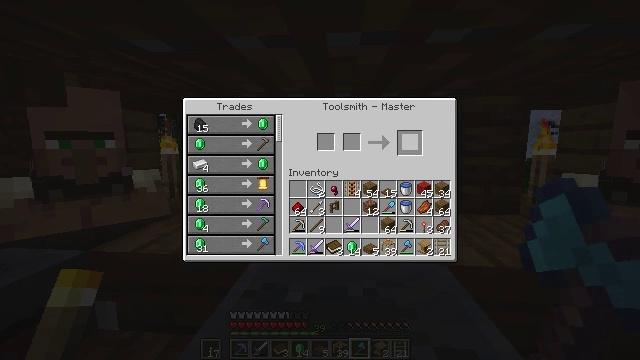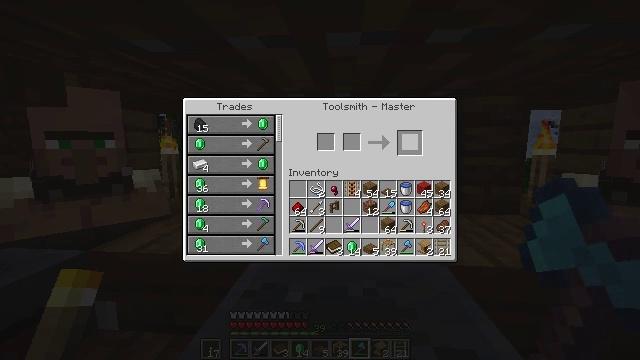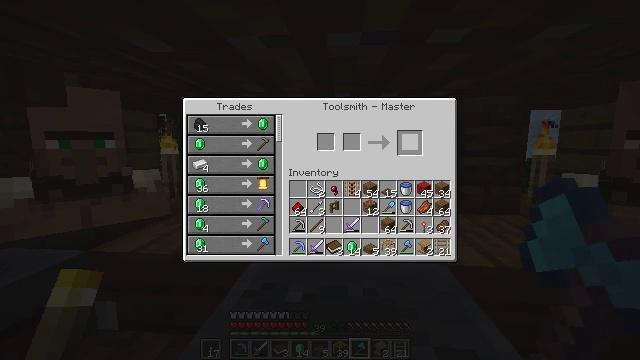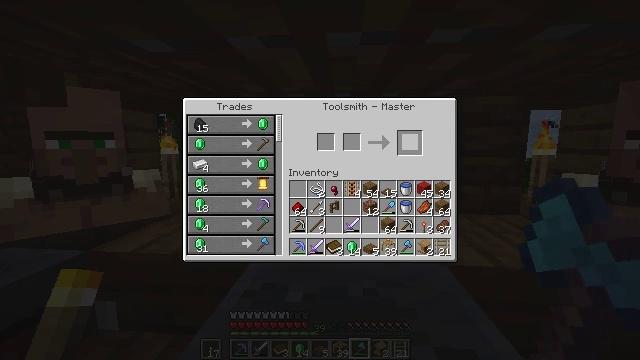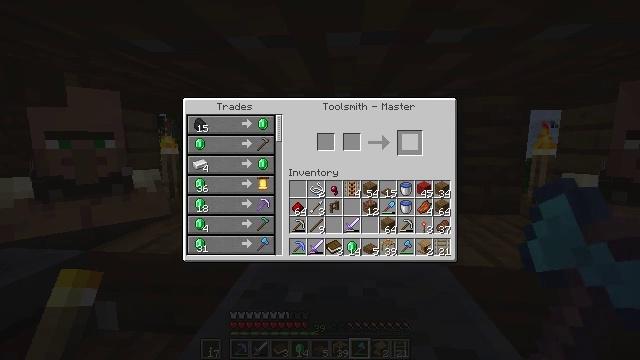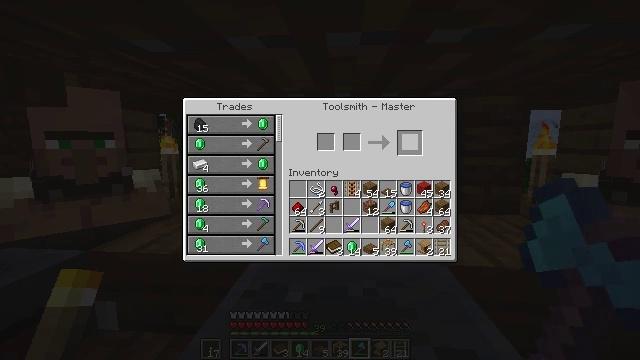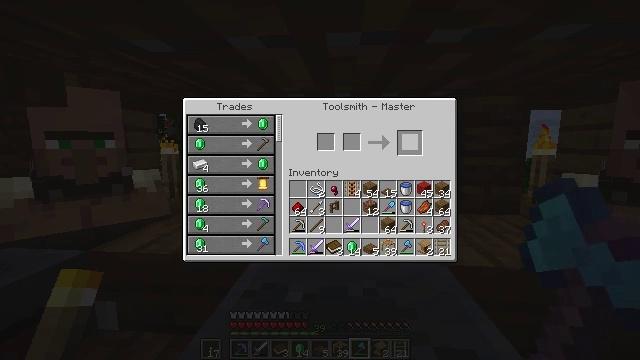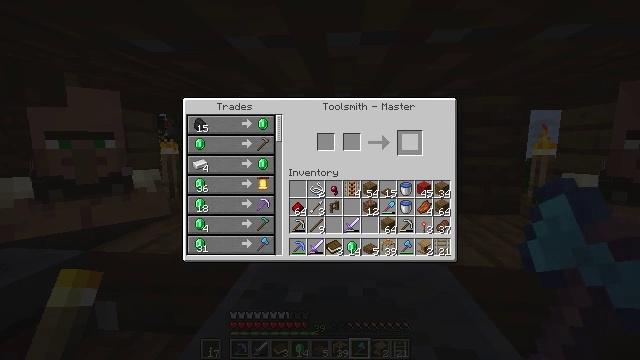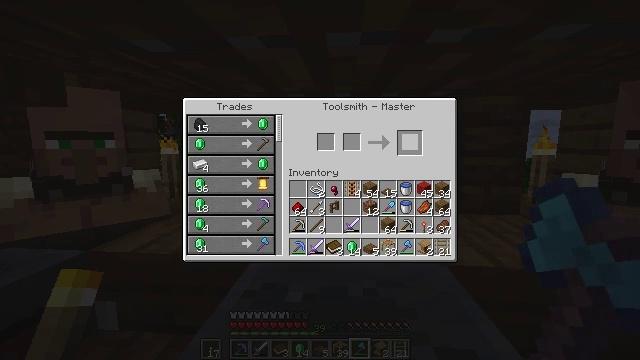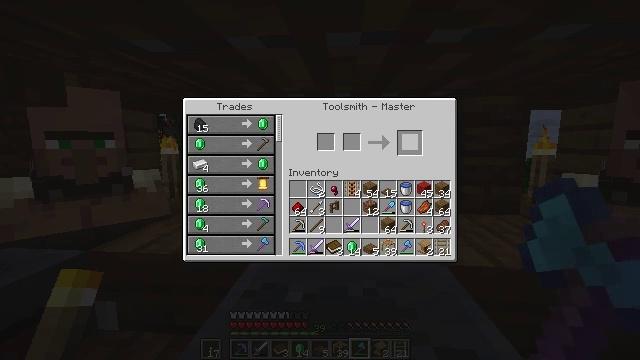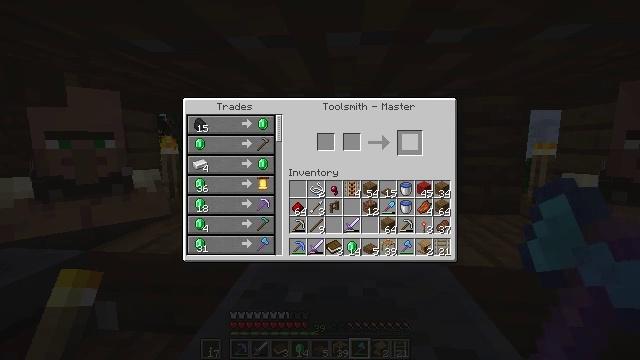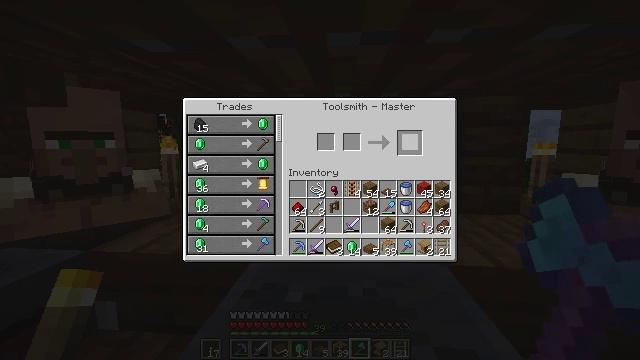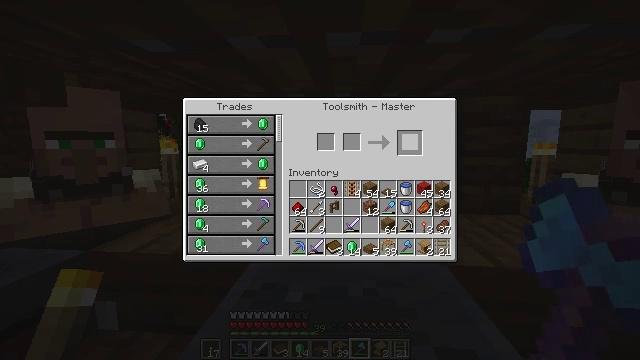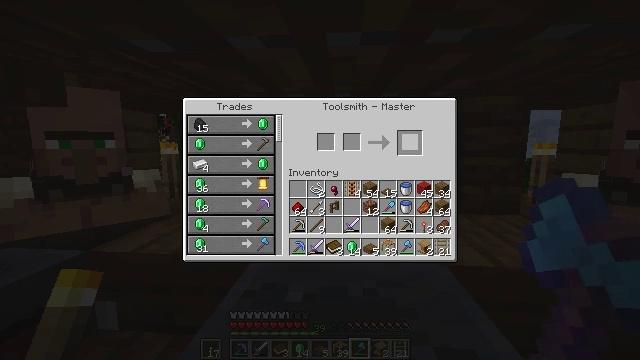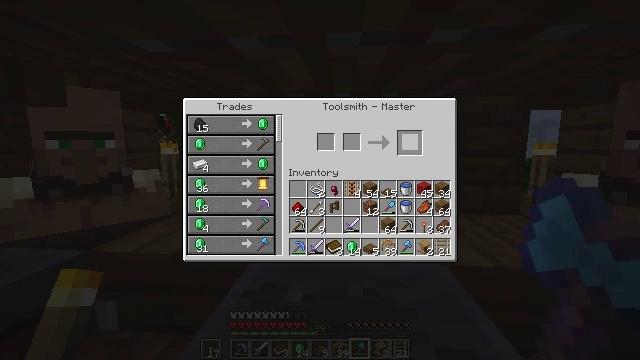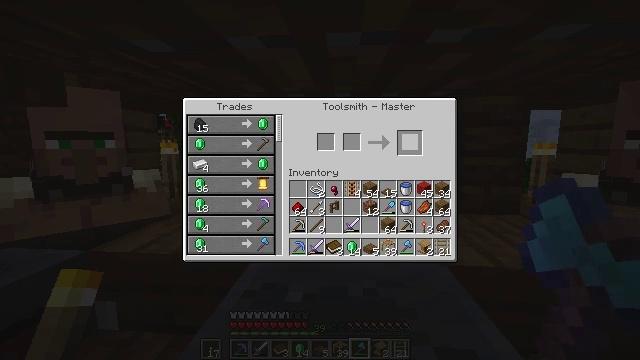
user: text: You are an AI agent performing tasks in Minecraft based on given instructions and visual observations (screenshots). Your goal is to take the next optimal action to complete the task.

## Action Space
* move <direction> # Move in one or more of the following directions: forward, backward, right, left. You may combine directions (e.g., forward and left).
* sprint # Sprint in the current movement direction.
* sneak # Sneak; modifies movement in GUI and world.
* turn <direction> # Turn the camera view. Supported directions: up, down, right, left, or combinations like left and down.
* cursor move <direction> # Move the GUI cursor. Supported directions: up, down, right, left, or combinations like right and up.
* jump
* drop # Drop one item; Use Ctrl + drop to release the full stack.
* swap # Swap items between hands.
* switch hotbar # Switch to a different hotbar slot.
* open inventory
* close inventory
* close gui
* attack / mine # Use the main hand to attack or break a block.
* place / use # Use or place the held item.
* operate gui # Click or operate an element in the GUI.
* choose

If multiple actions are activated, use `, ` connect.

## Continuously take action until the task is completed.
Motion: motion action
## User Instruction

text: Mine the spruce slab.
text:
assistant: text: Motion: no_op
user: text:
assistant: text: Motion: no_op
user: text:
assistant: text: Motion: no_op
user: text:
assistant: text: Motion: no_op
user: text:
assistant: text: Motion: no_op
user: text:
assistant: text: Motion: no_op
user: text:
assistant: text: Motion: no_op
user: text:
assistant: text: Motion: no_op
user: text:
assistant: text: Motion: no_op
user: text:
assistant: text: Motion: no_op
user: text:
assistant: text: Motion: no_op
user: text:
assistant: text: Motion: no_op
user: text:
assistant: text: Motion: no_op
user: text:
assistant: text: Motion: no_op
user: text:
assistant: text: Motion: no_op
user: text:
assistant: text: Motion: no_op
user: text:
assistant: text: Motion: no_op
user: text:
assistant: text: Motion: no_op
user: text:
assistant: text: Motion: no_op
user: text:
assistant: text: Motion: no_op
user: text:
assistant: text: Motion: no_op
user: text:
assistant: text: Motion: no_op
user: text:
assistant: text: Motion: no_op
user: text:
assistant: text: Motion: no_op
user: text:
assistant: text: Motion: no_op
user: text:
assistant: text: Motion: no_op
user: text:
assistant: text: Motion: no_op
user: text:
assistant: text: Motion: no_op
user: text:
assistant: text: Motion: no_op
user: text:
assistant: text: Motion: no_op